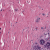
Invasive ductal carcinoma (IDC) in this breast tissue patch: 0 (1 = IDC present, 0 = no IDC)